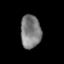
Tissue: lung
Cell type: Myeloid cells
Senescence score: 0.2412
Nuclear area (px): 667
Mean DAPI intensity: 124.849